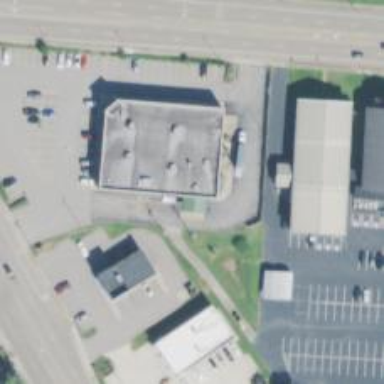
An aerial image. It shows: Pharmacy providing healthcare services.